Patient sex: M
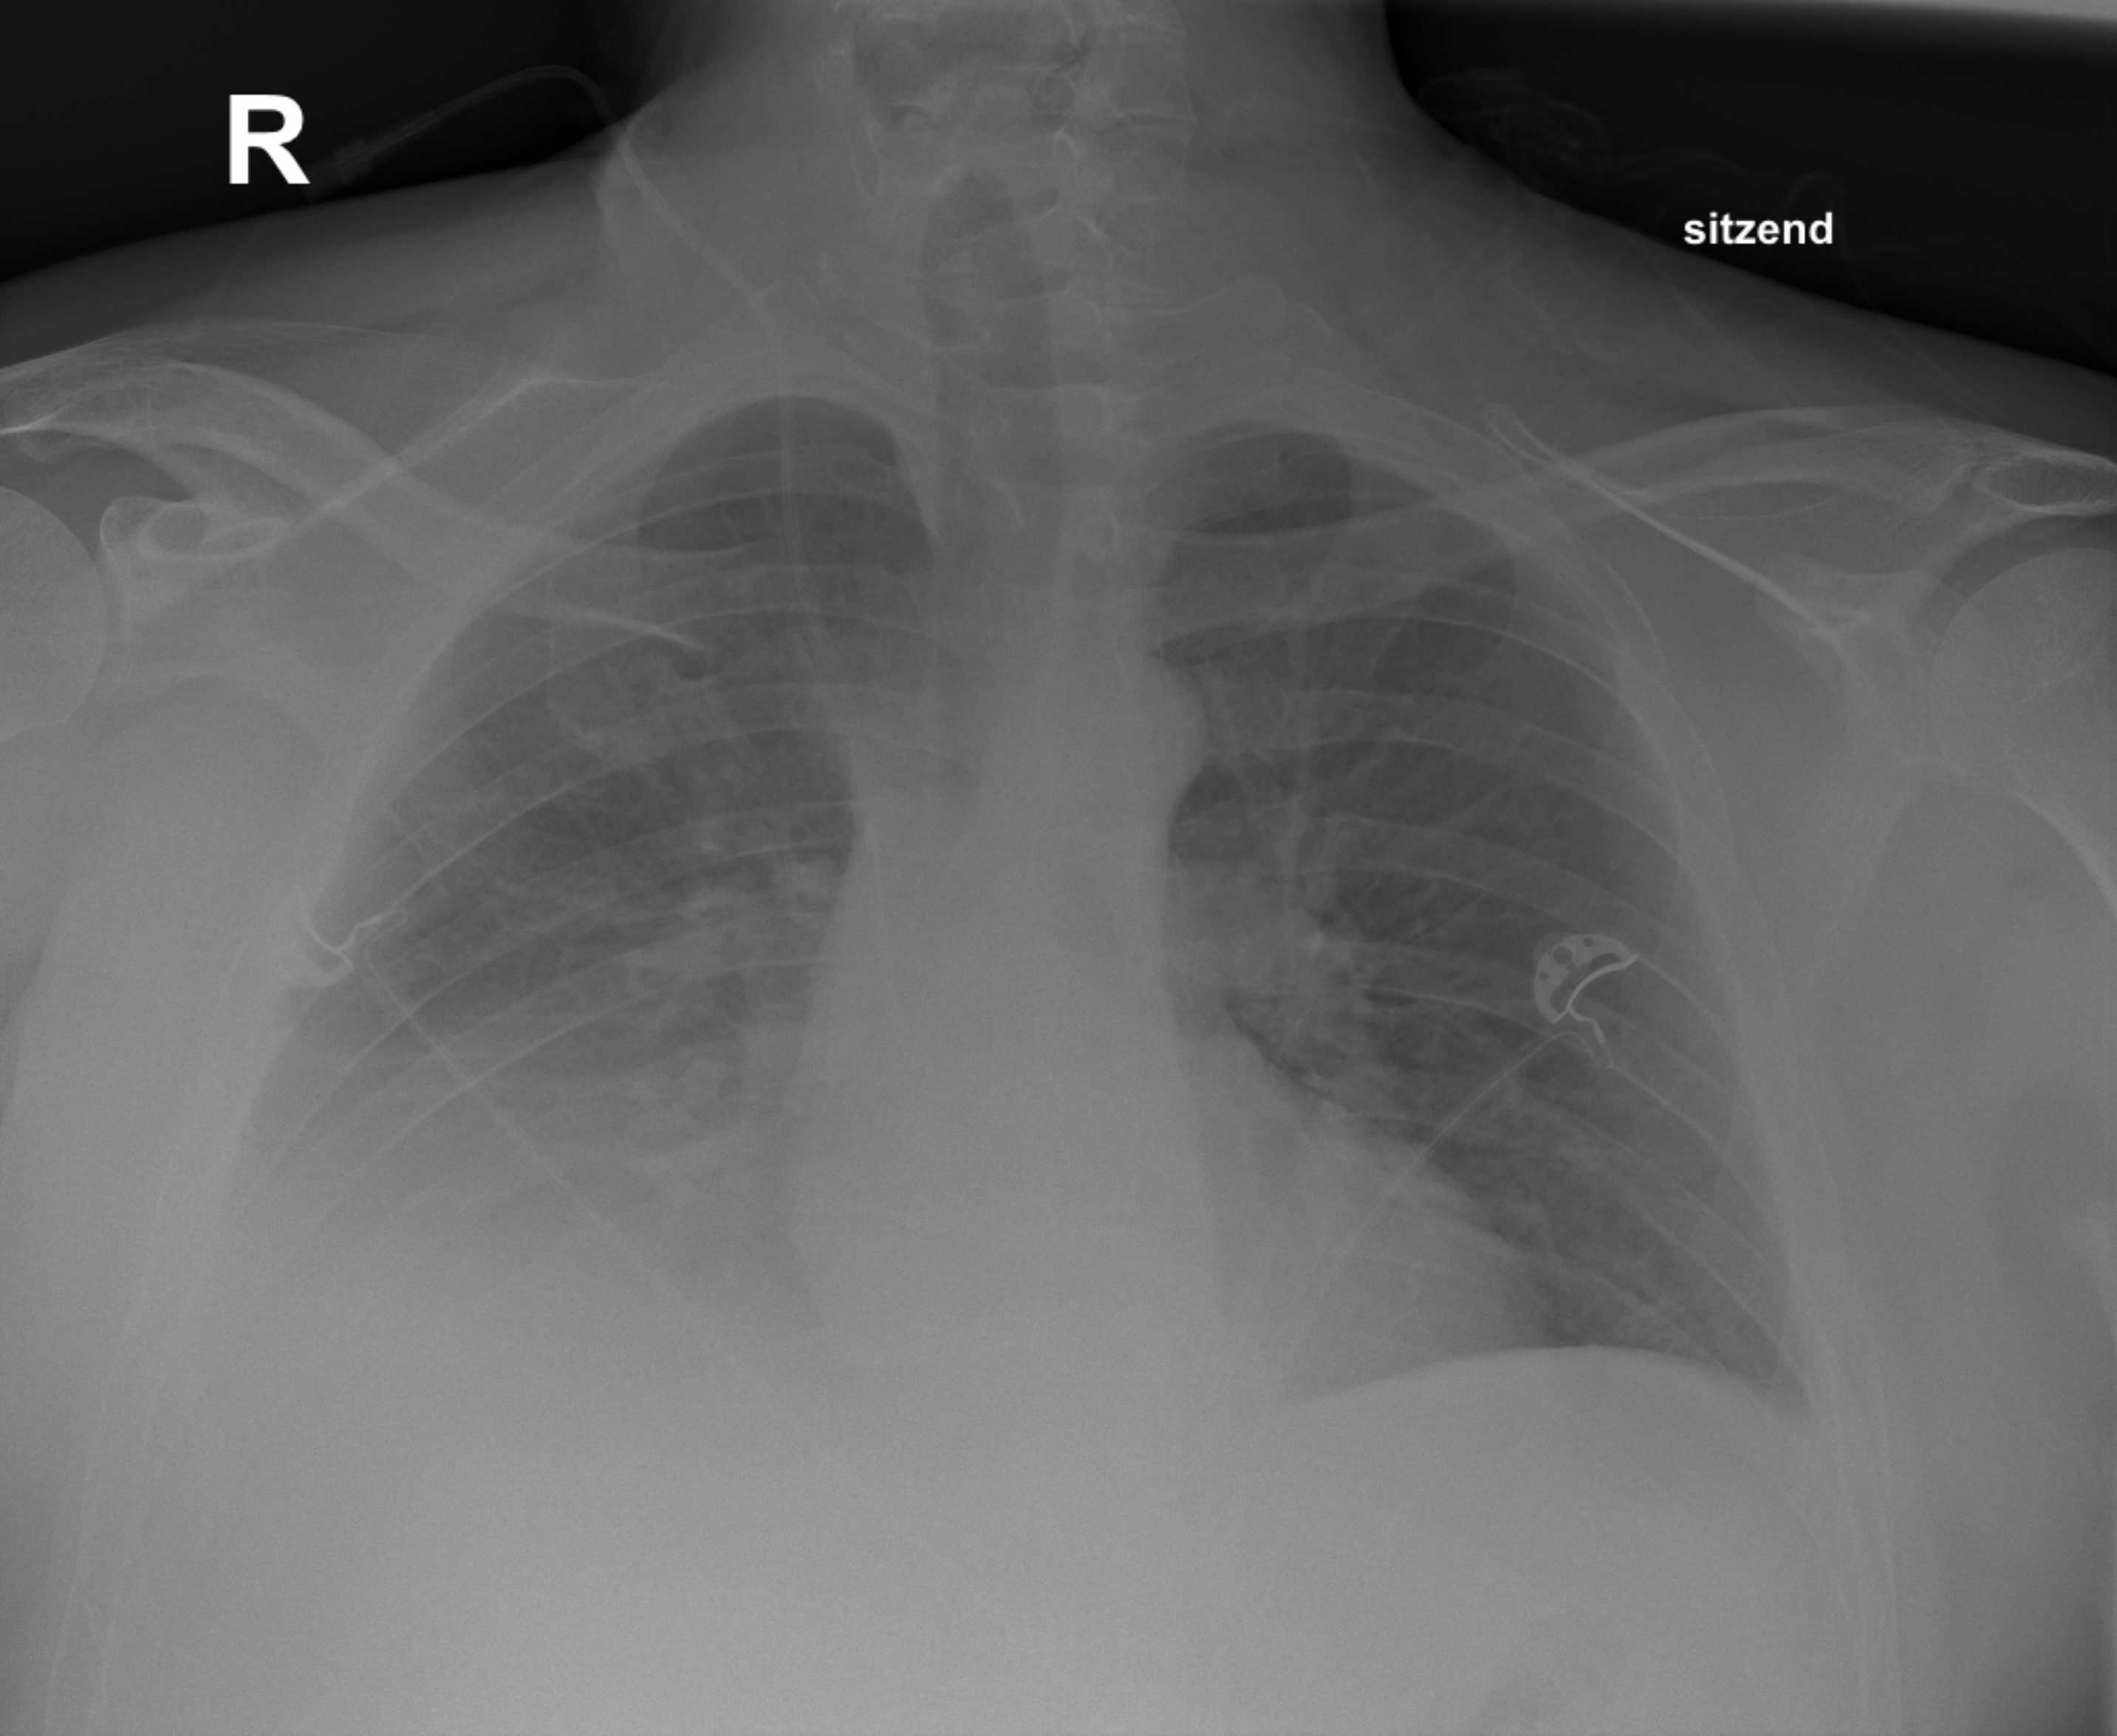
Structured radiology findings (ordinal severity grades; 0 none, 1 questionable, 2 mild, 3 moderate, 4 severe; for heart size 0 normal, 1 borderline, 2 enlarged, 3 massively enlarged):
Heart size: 0
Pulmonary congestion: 2
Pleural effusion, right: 3
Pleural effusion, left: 0
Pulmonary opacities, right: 0
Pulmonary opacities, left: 0
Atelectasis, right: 3
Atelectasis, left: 0